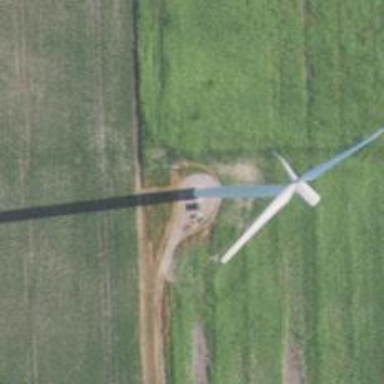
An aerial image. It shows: Wind generator powered by horizontal axis wind turbine.